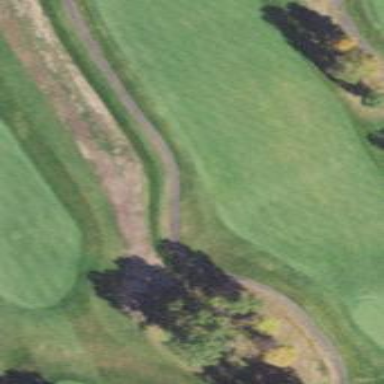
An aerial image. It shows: Area with grass used as rough in golf course.